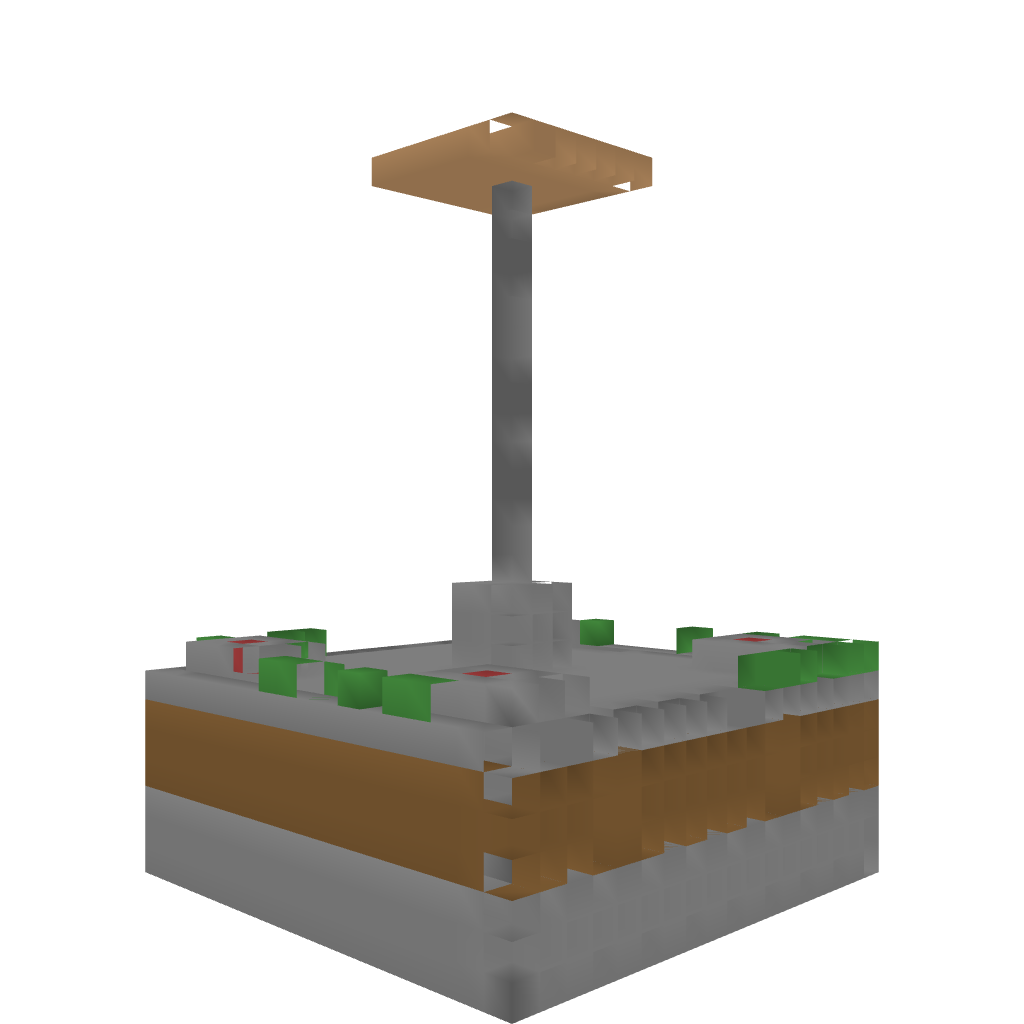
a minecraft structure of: Underground base v2 bad low quality a lot of earth